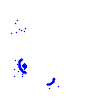
Particle: electron